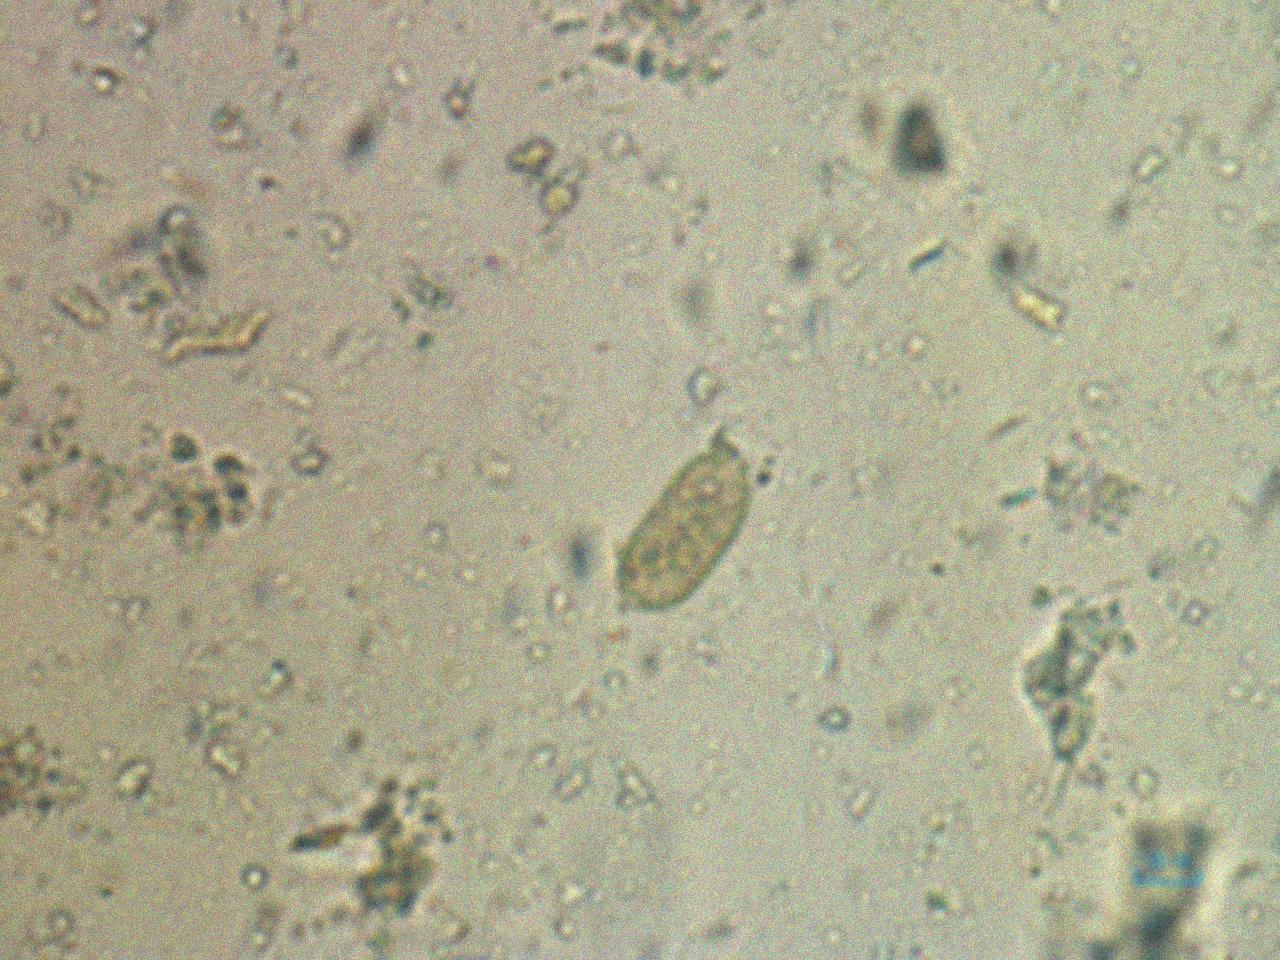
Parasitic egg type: Capillaria philippinensis